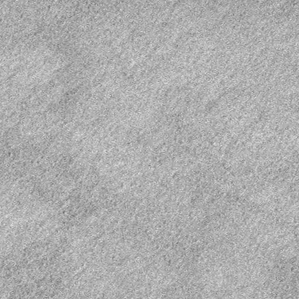
Label: frost